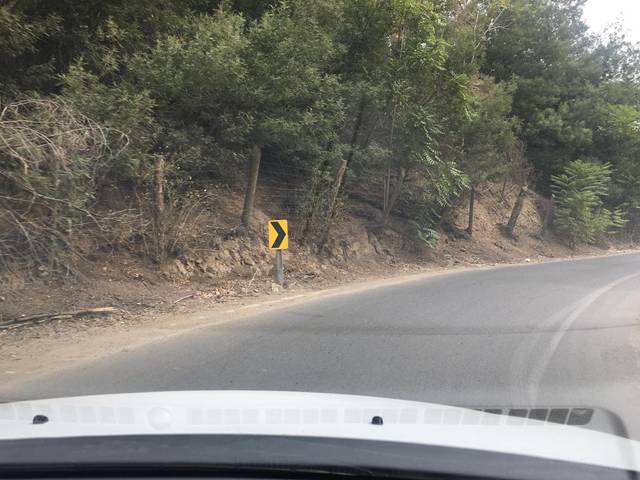
Region: Chile
Coordinates: -33.38, -70.606